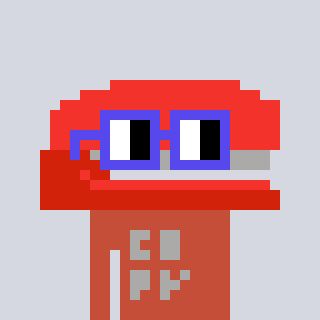
a pixel art character with square blue glasses, a stapler-shaped head and a rust-colored body on a cool background